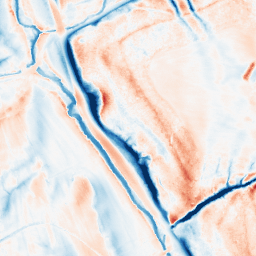
Category: classical
Decomposition family: gaussian_anisotropic
Decomposition parameters: sigma_x: 10
sigma_y: 2
Upsampling method: regularized
Upsampling parameters: scale: 4
lambda_reg: 0.01
Upsampling scale: 4